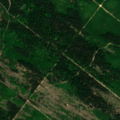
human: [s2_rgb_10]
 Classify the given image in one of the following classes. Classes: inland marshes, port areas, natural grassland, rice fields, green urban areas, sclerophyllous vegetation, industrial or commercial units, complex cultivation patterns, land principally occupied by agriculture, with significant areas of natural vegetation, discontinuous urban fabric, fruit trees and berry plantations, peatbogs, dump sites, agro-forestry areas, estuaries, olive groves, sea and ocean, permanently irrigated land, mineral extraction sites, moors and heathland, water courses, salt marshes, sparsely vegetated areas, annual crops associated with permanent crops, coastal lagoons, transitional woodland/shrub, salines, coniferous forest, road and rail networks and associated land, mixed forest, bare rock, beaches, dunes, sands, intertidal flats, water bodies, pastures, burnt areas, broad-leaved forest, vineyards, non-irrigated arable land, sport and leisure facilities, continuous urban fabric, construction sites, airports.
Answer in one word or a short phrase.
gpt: broad-leaved forest, coniferous forest, mixed forest, natural grassland, transitional woodland/shrub